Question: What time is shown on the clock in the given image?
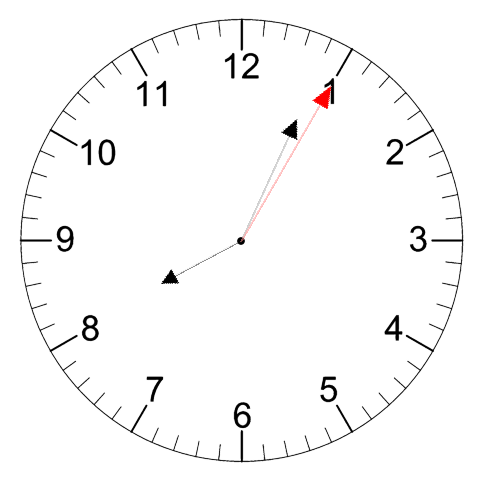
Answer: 08:04:05